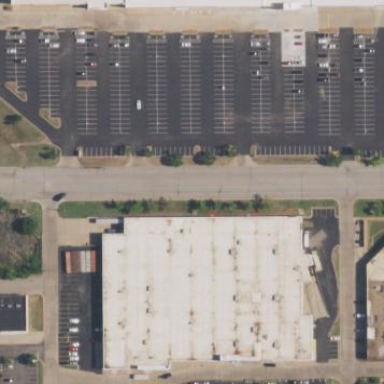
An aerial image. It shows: Commercial building.